Field crop: maize
Growth stage: 2
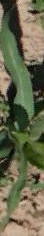
Species: maize